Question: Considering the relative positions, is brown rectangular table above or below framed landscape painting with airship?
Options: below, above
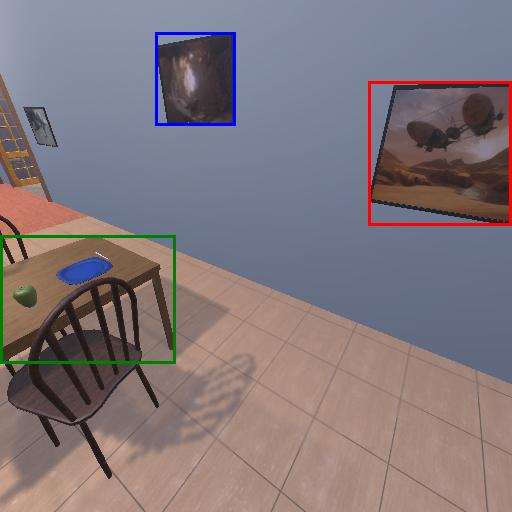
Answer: below